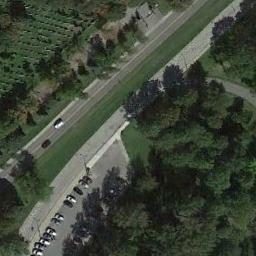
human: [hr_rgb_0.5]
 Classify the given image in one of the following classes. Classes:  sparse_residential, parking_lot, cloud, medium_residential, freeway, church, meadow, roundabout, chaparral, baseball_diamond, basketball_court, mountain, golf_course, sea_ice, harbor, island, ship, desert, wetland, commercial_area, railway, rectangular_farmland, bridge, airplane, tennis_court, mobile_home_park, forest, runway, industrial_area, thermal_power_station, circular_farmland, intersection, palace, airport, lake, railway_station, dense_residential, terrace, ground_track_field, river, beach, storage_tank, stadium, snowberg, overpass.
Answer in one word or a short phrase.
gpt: freeway